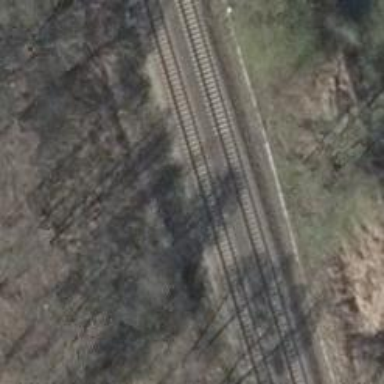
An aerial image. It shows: Railway signal.